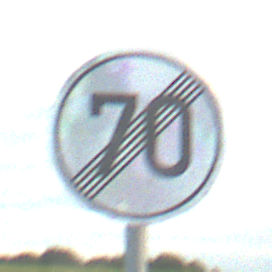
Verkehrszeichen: EndeGeschwindigkeit70
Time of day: SunriseSunset
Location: Outdoor (RoadRail)
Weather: PartlyCloudy
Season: NotSpecified
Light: Natural